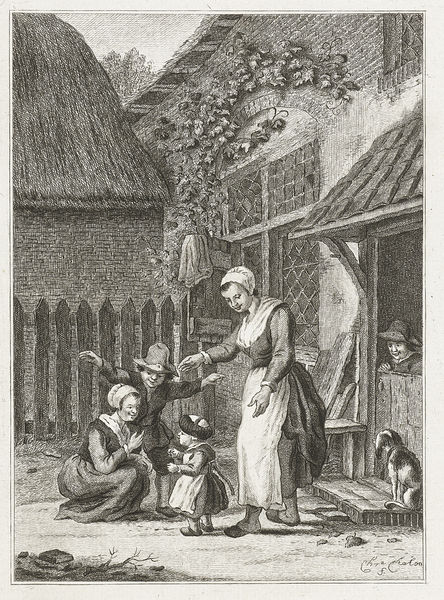
Titel: Eerste stapjes van een kind
Künstler: Christina Chalon
Standort: Amsterdam
Institution: Rijksmuseum
Schlagwörter: frauen, fenster, frau, hut, kleider, tür, zeichnung, dach, haus, hund, zaun, haube, gehen, kind, mutter, kinder, schürze, bücher, bäuerin, dorf, bauernhof, hof, spielen, freude, bauer, eingang, strohdach, stich, häubchen, fensterscheibe, kletterpflanze, hunf, schürzr, zuan, bauernhofe